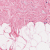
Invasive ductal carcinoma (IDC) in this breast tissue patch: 0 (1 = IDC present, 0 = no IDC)